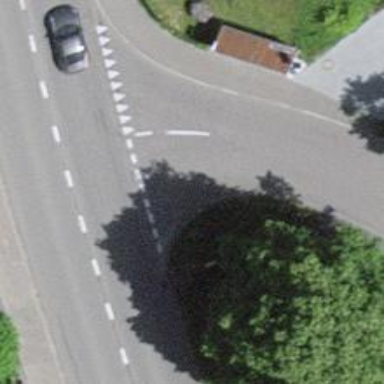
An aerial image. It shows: Road with "give way" sign.